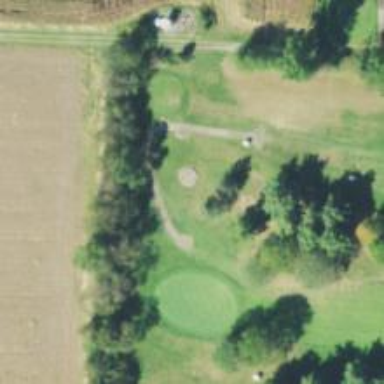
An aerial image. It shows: Path for both roads and golfers.